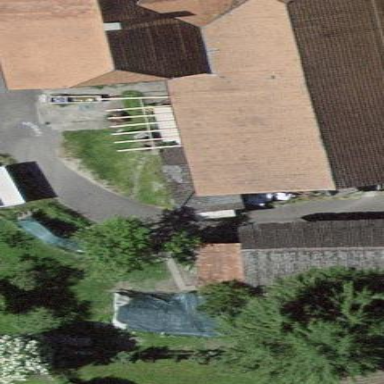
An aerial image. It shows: Farm building.